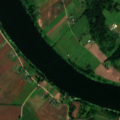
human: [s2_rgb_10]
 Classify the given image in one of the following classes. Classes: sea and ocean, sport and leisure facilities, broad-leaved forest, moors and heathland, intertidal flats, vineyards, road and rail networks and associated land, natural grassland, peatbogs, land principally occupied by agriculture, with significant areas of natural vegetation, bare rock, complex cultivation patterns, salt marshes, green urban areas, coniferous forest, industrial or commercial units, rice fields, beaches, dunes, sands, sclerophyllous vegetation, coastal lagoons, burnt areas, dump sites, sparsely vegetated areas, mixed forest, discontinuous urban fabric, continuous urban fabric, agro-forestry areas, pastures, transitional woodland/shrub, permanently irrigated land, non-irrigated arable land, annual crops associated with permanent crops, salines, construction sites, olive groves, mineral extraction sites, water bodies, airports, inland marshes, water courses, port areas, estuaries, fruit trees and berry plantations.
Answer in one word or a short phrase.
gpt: non-irrigated arable land, complex cultivation patterns, land principally occupied by agriculture, with significant areas of natural vegetation, mixed forest, water courses